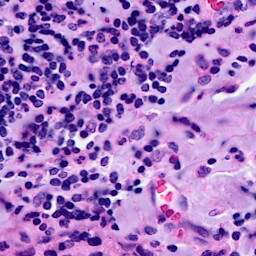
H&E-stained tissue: Breast